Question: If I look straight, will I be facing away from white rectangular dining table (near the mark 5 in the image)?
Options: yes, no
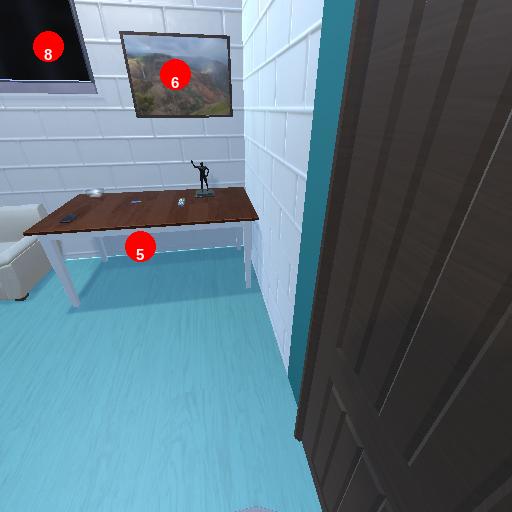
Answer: yes